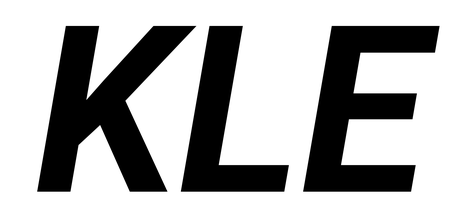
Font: Roboto-Italic_Bold_Italic